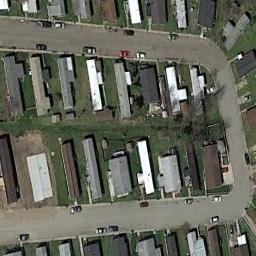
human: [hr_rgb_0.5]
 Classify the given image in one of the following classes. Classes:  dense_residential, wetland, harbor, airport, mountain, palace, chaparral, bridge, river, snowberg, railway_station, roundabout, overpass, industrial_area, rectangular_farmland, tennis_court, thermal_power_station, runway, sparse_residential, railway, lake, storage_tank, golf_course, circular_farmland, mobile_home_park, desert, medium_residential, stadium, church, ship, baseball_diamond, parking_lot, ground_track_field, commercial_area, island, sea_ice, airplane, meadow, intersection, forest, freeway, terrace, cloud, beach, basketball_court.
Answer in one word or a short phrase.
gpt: mobile_home_park